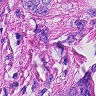
Metastatic tissue present: yes